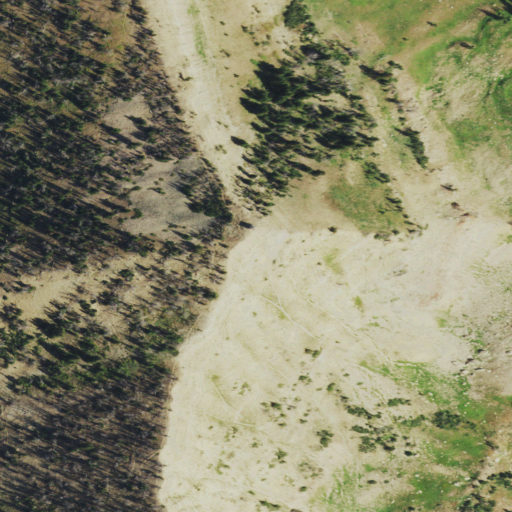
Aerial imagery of mountain in Wyoming named Deadman Mountain containing shrub, barren land, evergreen forest, and grassland